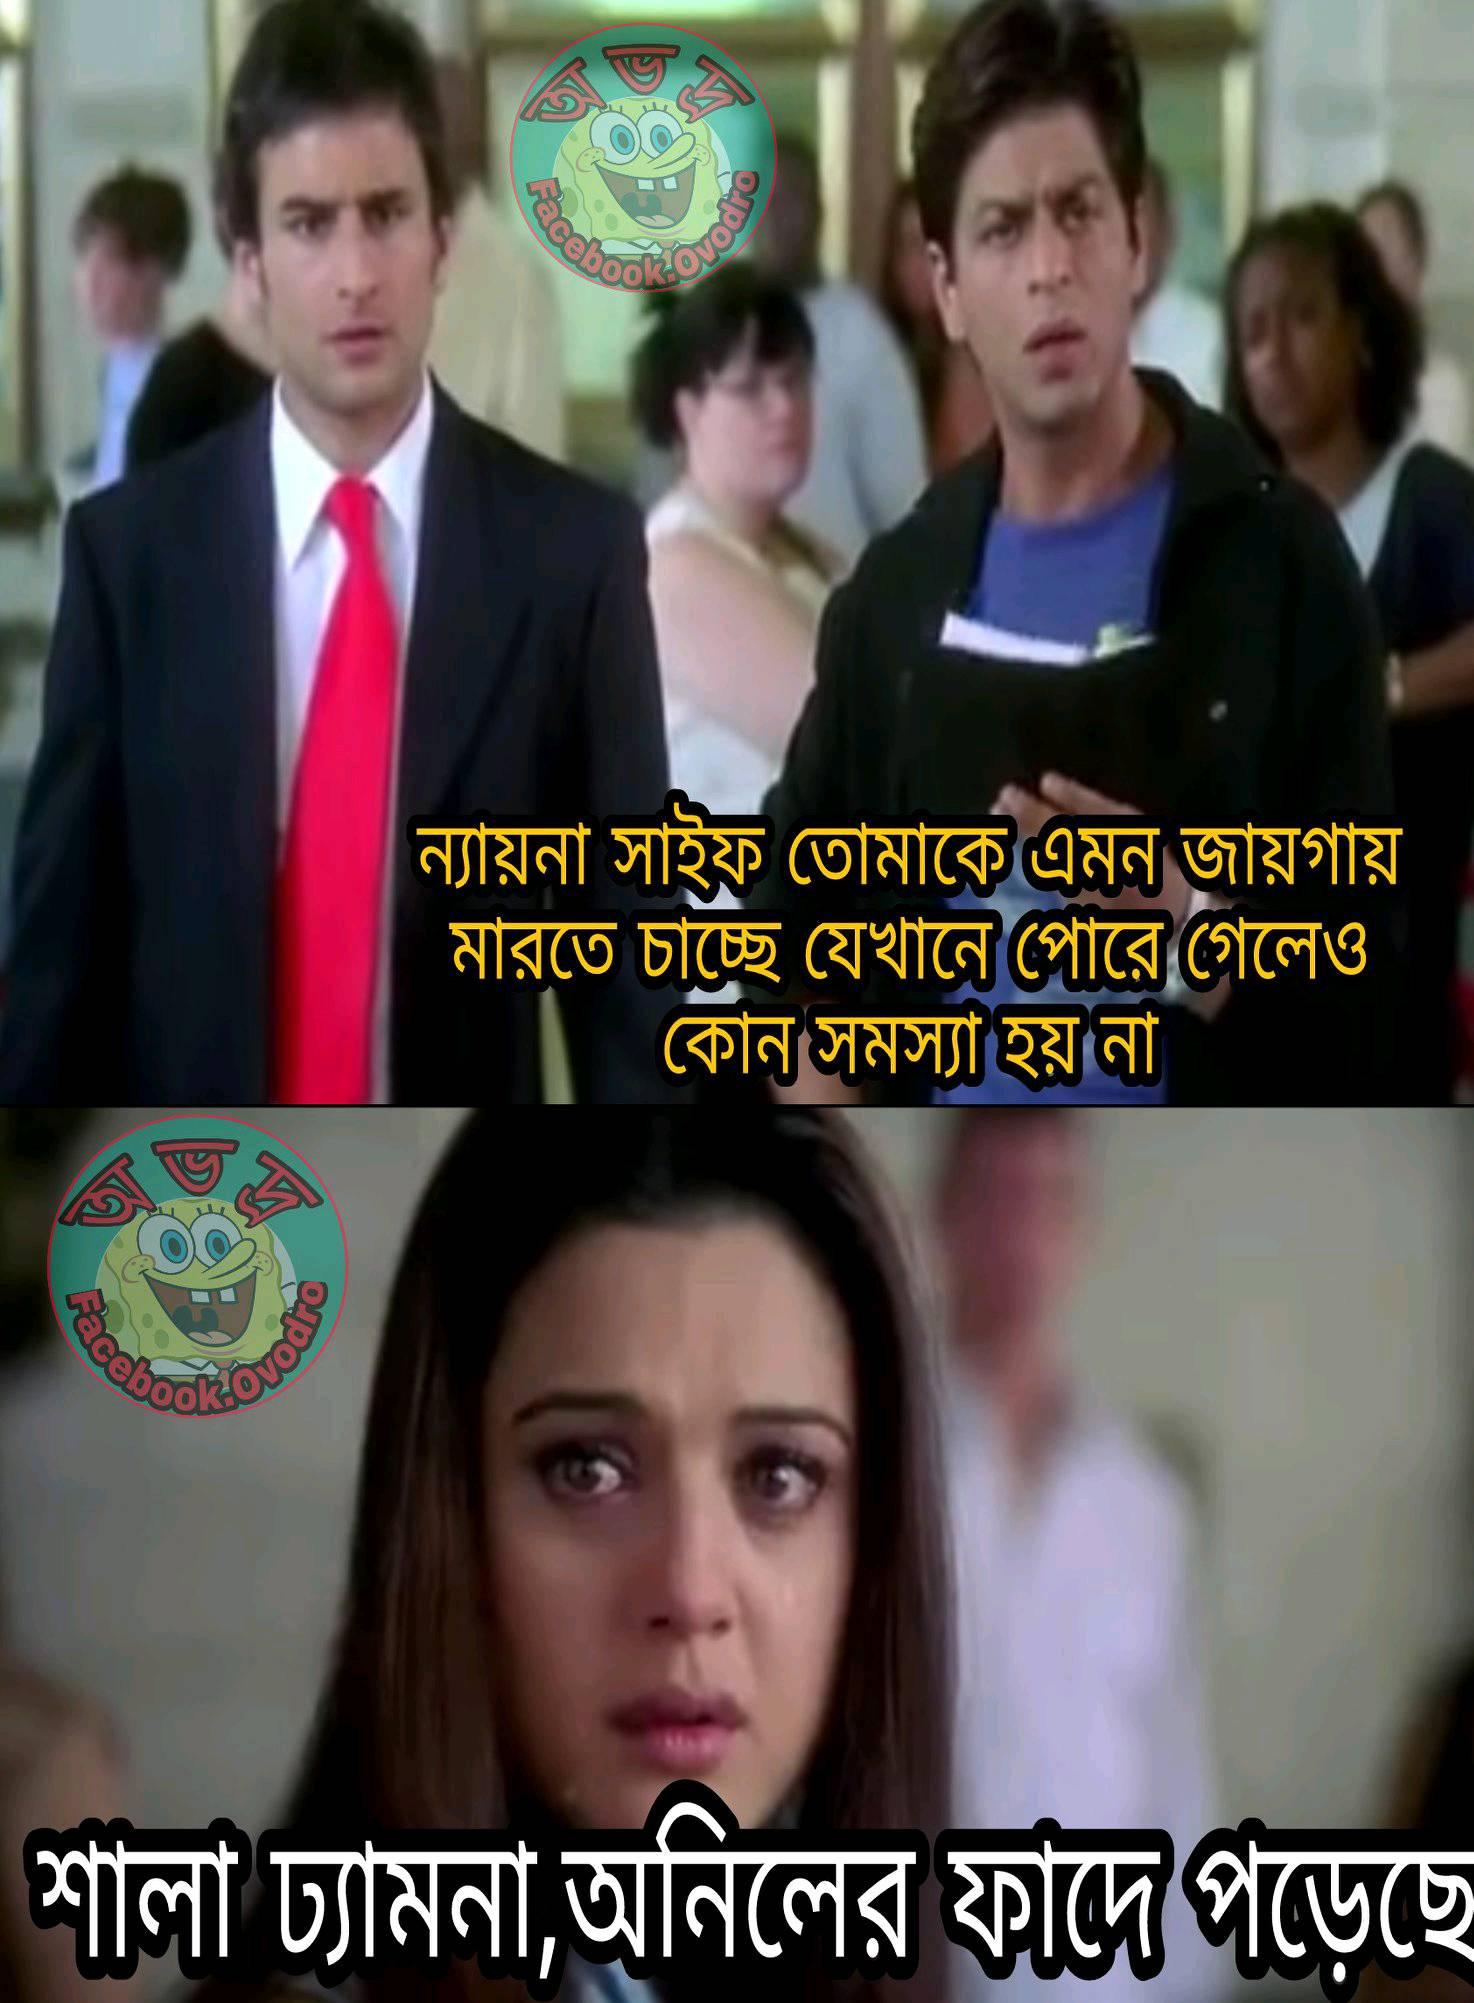
Caption: ন্যায়না সাইফ তোমাকে এমন জায়গায় মারতে চাচ্ছে যেখানে পোরে গেলেও কোন সমস্যা হয় না   শালা ঢ্যামনা , অনিলের ফাদে পড়েছে
Label: hate